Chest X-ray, PA view. Patient: 53 years old, sex F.
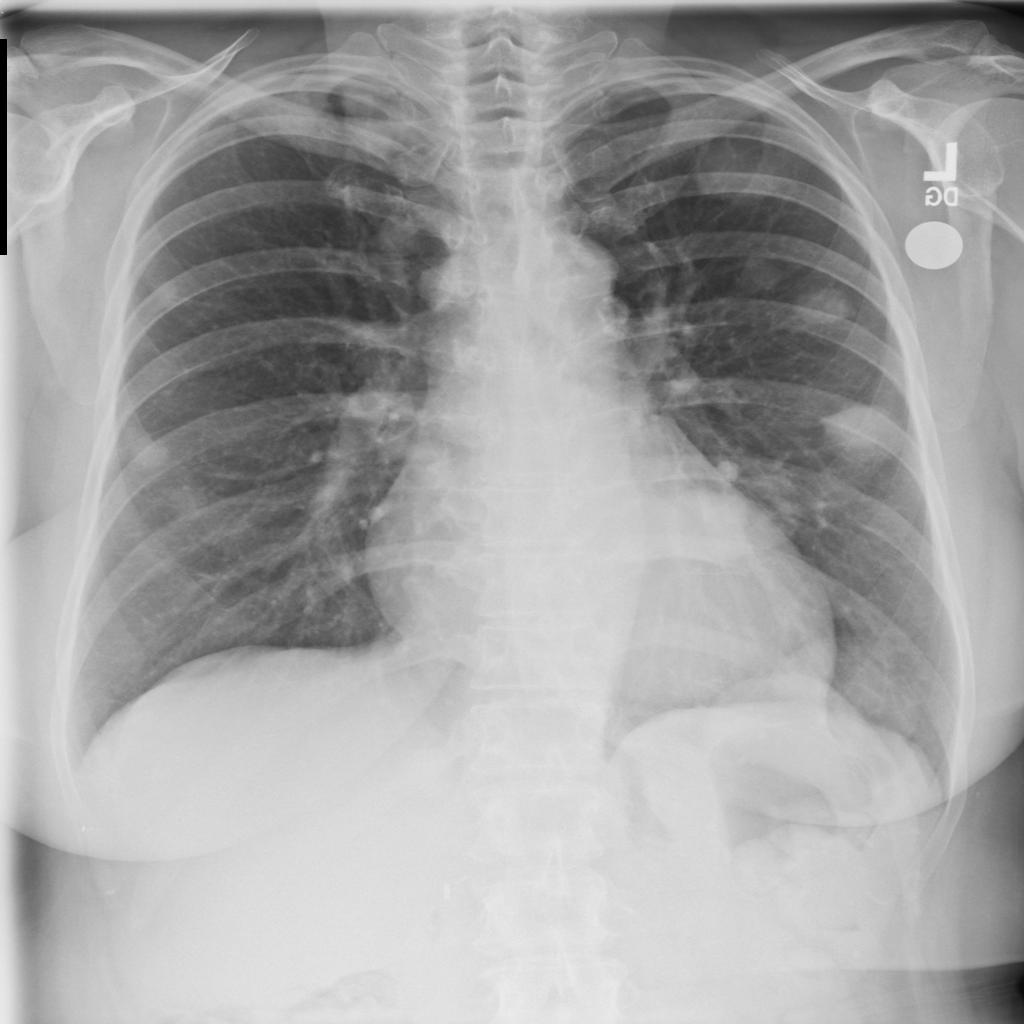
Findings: Nodule